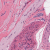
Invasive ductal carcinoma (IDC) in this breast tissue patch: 0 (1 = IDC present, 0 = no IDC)